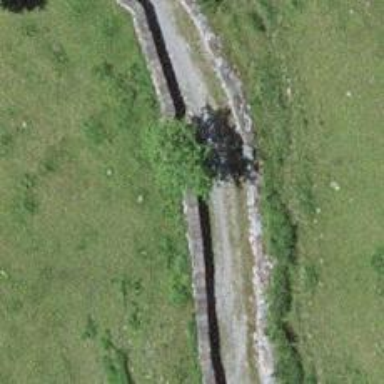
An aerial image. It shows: Wall made of dry stone.